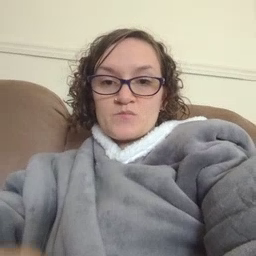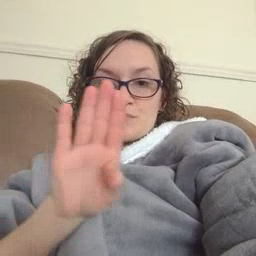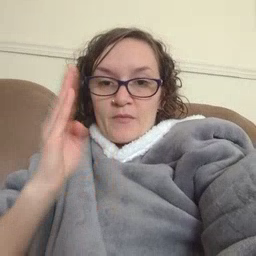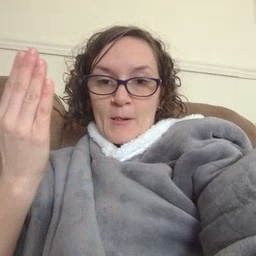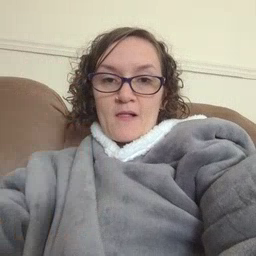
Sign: open